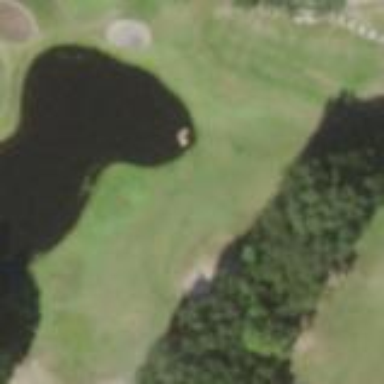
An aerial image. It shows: Driving range for golf on grass.